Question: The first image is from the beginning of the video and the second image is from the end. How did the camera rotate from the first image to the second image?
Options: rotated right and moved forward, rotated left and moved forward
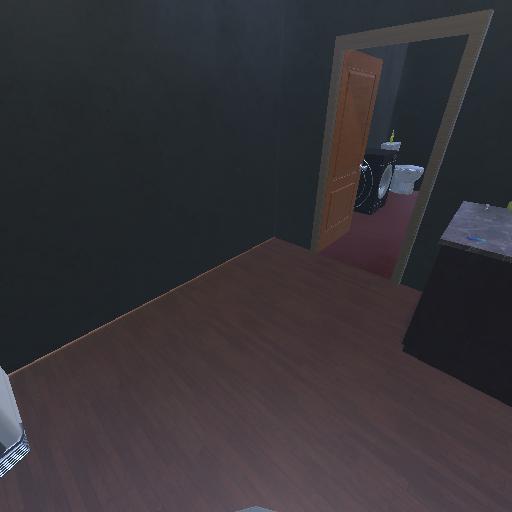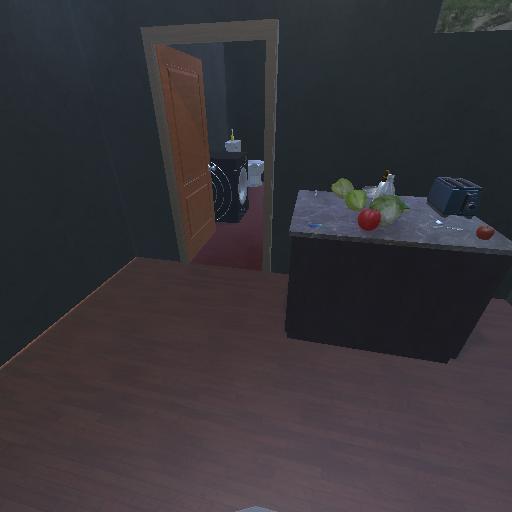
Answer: rotated right and moved forward